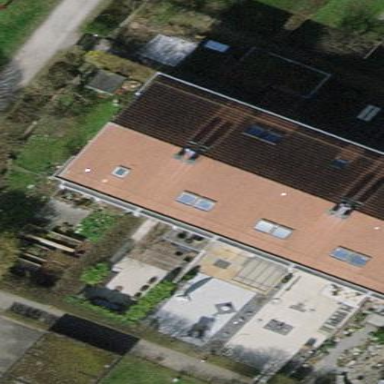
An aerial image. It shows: Terrace building.